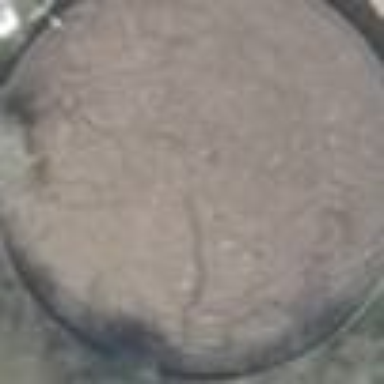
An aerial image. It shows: Storage tank with man-made structure.